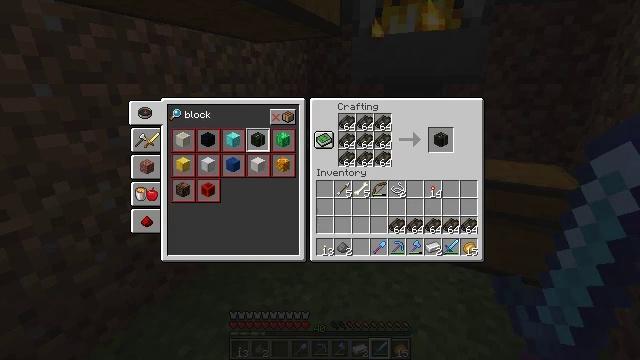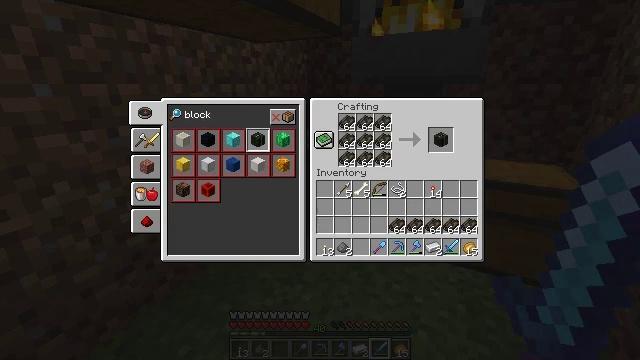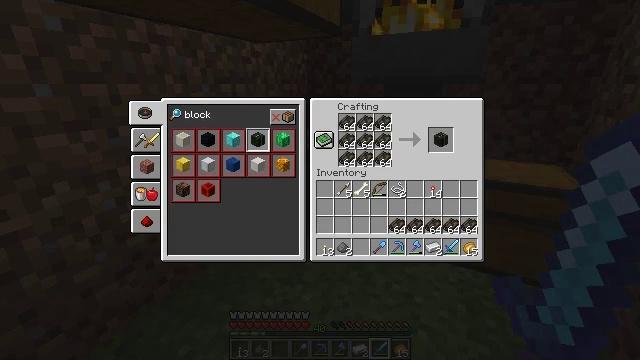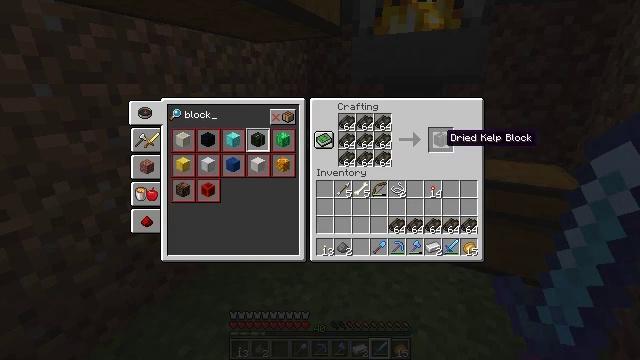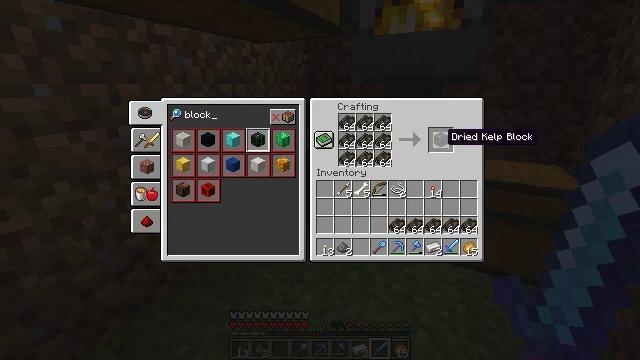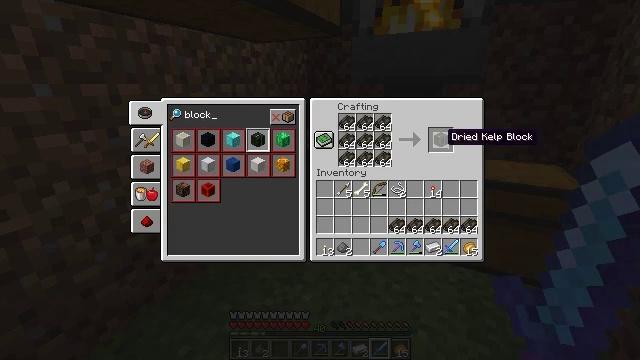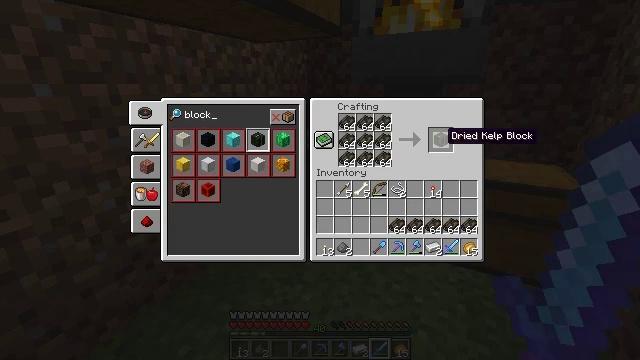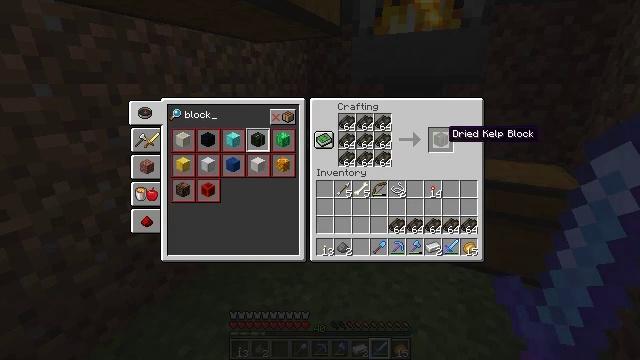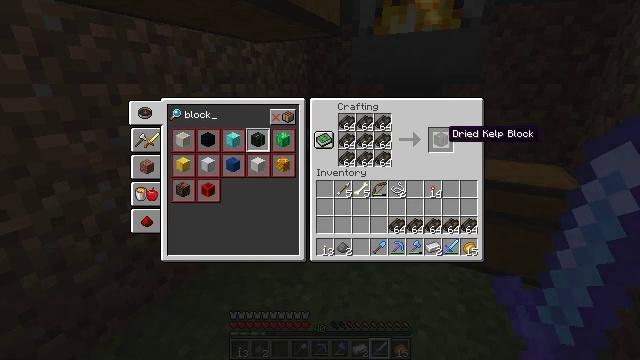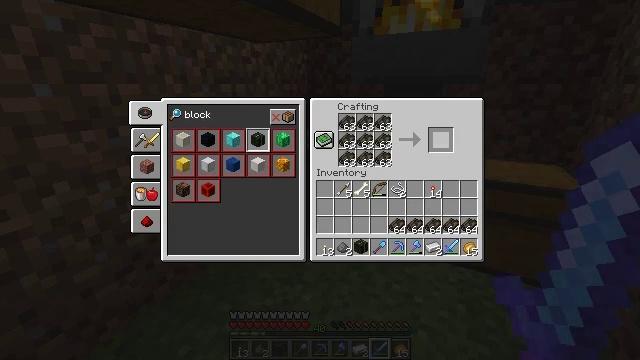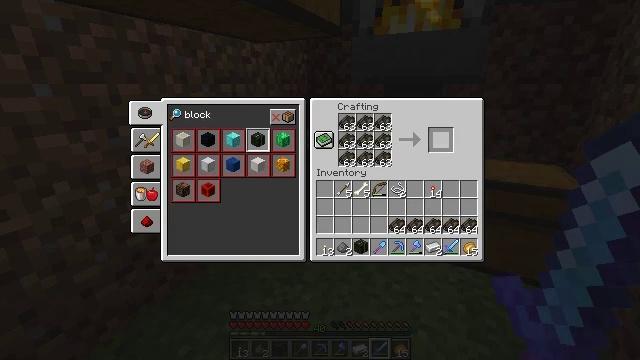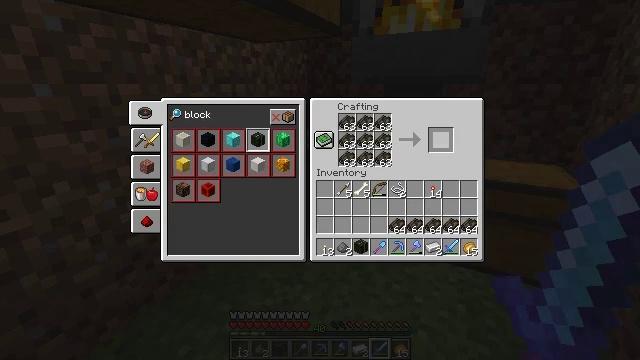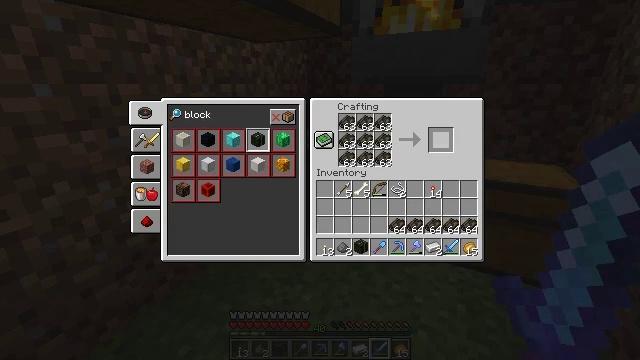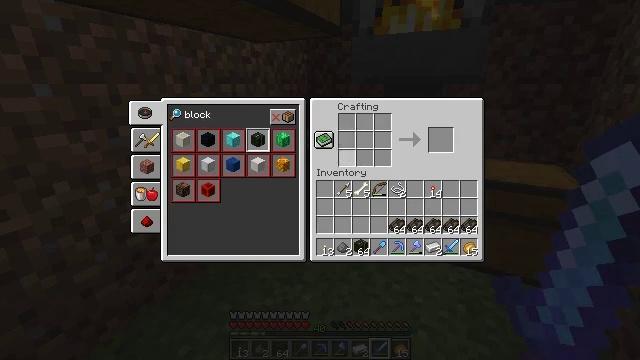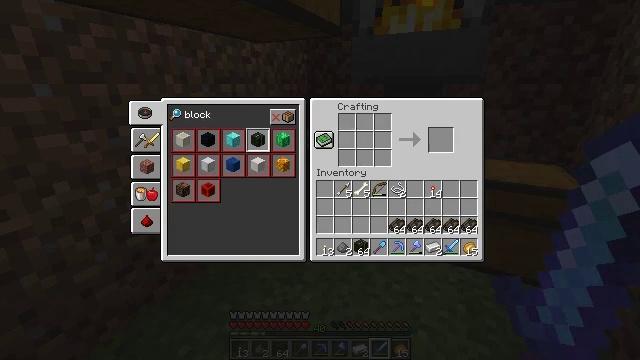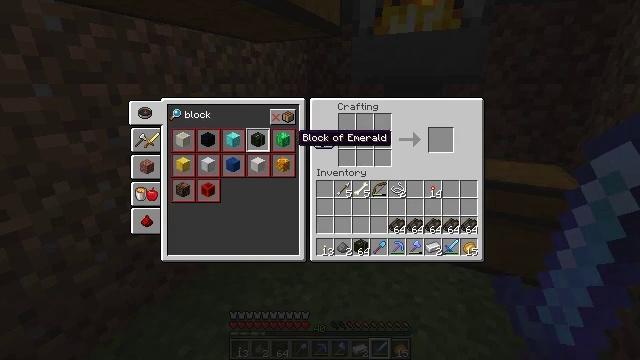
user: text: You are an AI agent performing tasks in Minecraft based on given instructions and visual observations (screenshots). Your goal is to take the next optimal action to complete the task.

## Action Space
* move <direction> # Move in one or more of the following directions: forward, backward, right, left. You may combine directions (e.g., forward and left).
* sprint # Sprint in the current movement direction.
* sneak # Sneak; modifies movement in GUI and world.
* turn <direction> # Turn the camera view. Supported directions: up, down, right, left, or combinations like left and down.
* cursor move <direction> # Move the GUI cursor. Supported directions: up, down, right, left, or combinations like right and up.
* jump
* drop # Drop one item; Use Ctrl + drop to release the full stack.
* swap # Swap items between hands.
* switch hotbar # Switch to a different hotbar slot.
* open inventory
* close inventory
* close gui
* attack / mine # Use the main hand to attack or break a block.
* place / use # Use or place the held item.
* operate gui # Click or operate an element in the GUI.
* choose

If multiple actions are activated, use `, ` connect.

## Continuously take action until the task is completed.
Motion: motion action
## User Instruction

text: Interact with the crafting table to obtain a dried kelp block.
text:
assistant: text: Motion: sneak
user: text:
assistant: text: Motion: sneak
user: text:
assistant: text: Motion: sneak
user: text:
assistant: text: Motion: sneak
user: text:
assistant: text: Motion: sneak
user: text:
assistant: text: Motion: sneak
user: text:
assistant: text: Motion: sneak
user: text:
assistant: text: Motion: sneak
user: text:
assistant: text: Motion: sneak, operate gui
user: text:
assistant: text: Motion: sneak, operate gui
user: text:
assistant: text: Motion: sneak, operate gui
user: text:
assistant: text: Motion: sneak
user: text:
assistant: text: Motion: sneak, cursor move left
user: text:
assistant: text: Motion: sneak, cursor move left
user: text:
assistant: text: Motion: sneak, cursor move left
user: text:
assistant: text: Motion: sneak, cursor move left
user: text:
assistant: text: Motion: sneak
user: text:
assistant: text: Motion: sneak
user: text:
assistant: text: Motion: sneak
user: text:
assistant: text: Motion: sneak, cursor move left
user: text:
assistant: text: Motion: sneak
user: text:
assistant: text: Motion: sneak
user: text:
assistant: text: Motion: sneak
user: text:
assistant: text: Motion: sneak, operate gui
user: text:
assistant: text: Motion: sneak, operate gui
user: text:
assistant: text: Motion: sneak, operate gui
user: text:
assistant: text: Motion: sneak
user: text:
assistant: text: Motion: sneak, cursor move right
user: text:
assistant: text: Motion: sneak, cursor move right and down
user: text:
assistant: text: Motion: sneak, cursor move right